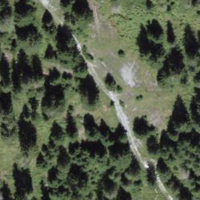
EUNIS habitat code: 43
Species observed at this site:
Aglais urticae
Gonepteryx rhamni